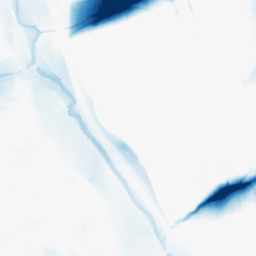
Category: morphological
Decomposition family: morphological_square
Decomposition parameters: operation: closing
size: 50
Upsampling method: edge_directed
Upsampling parameters: scale: 4
Upsampling scale: 4